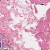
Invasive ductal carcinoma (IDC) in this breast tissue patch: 0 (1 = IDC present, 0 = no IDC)